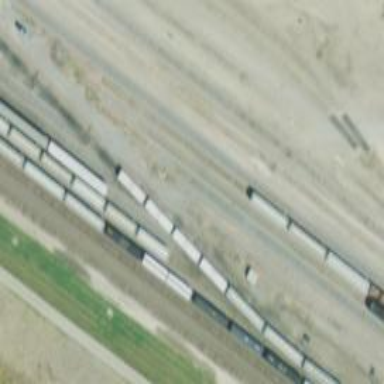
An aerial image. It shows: Railway yard in service.